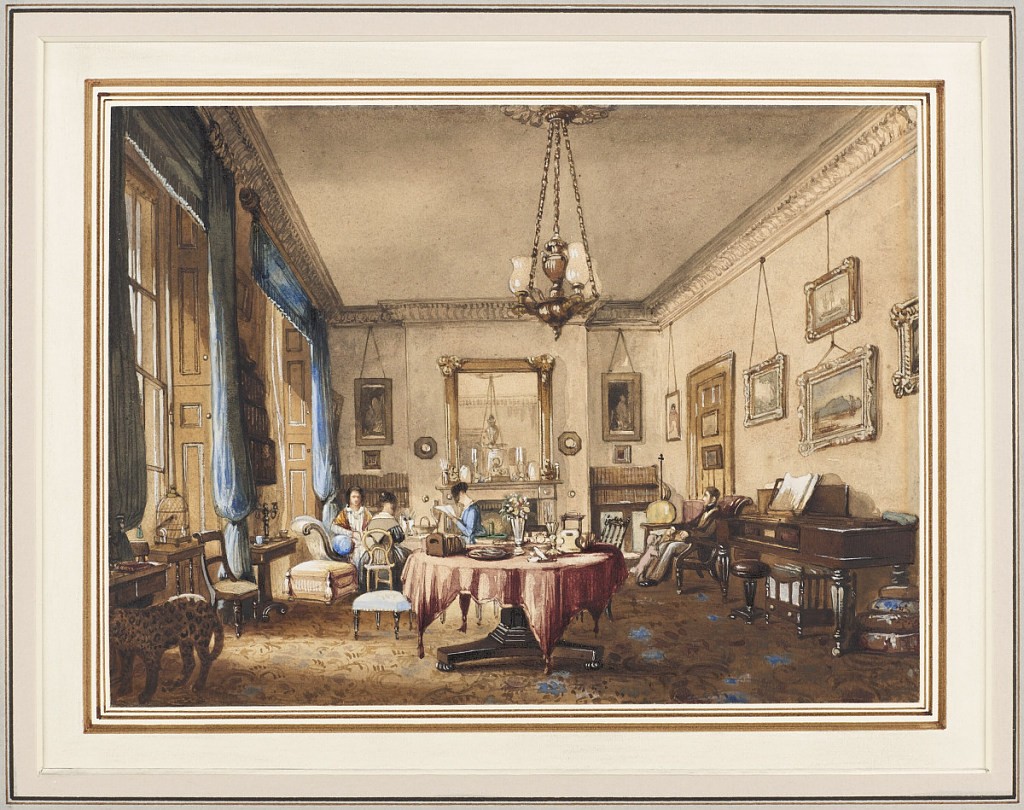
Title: Drawing Room
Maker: Unknown, English
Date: ca. 1842
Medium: Brush and watercolor, white gouache on white paper
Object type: Drawing
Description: This drawing room, typical of the early Victorian period, shows the intimate comfort of a well lived-in room.  The ladies of the house are about their pursuits; the gentleman attends his dog.  Pictures line the walls, and a piano, a large round center table, a vase of flowers, a bird in its cage, a curious stuffed leopard, and shelves of books create an atmosphere of quiet relaxation. Books hanging on the door of the room are a seldom-depicted feature.